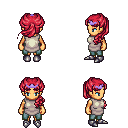
a pixel art fantasy rpg character, female body template, human, tanned skin, white tunic, teal pants, ruby red princess hairstyle, purple tiara, metal boots, four views (front, back, left, right), 2x2 character sprite sheet, small pixel art, hard edges, no anti-aliasing